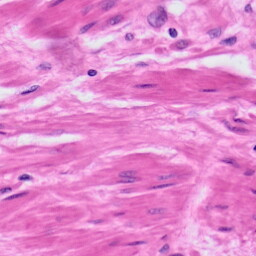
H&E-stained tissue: Prostate